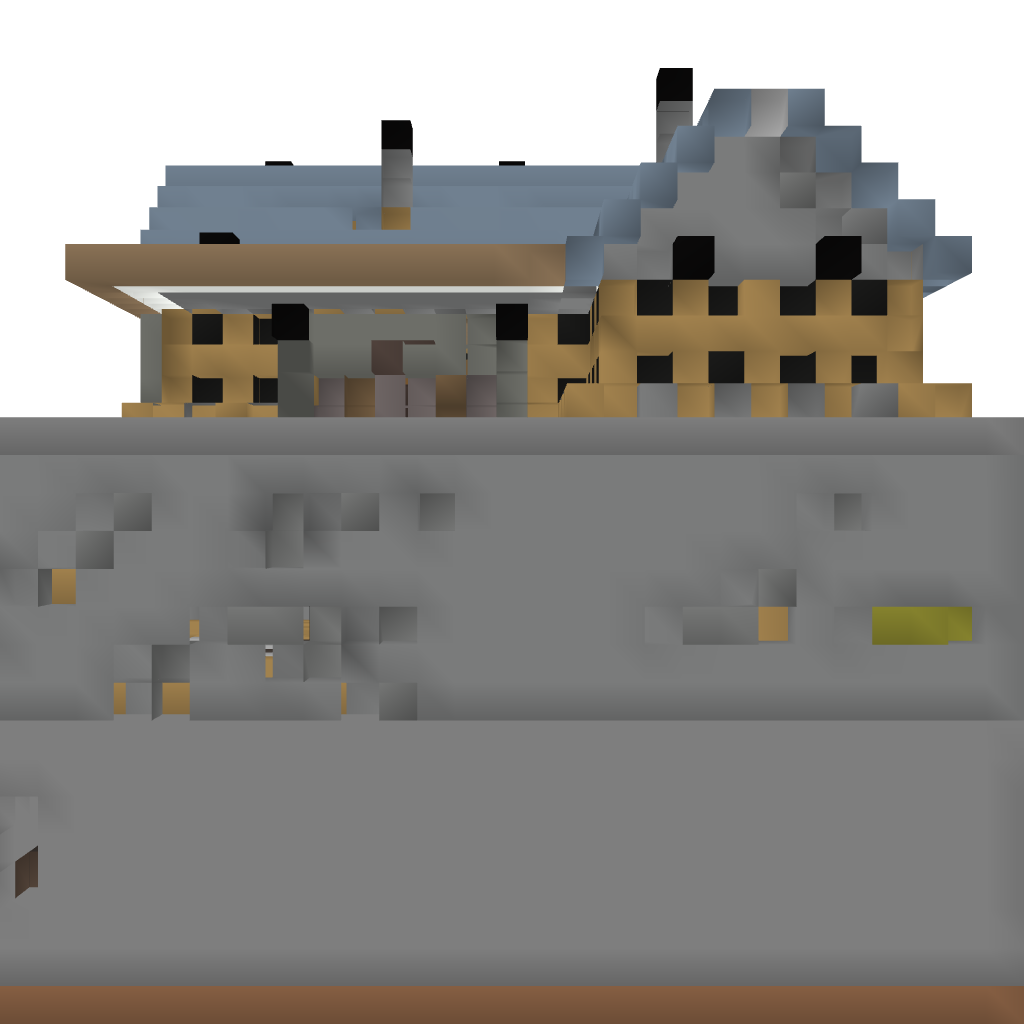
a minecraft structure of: Nice village train station